Question: i create two files 'NodeControl.xaml' and 'NodeControl.xaml.cs',
in the xaml file wrote 'x:Class="TreeTest.NodeControl.NodeControl"'
in the cs file i wrote partial and in the constructor i call 'InitializeComponent();'
thay are worked fine but VS2010 didn't understand they are xaml and code behind

did i do something wrong?
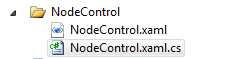
Answer: This is because Visual Studio doesn't know they are associated. It's just a naming convention to have .xaml and .xaml.cs. IN the project file you need to enforce the relationship via:
'''
<Compile Include="NodeControl.xaml.cs">
<DependentUpon>NodeControl.xaml</DependentUpon>
</Compile>
'''